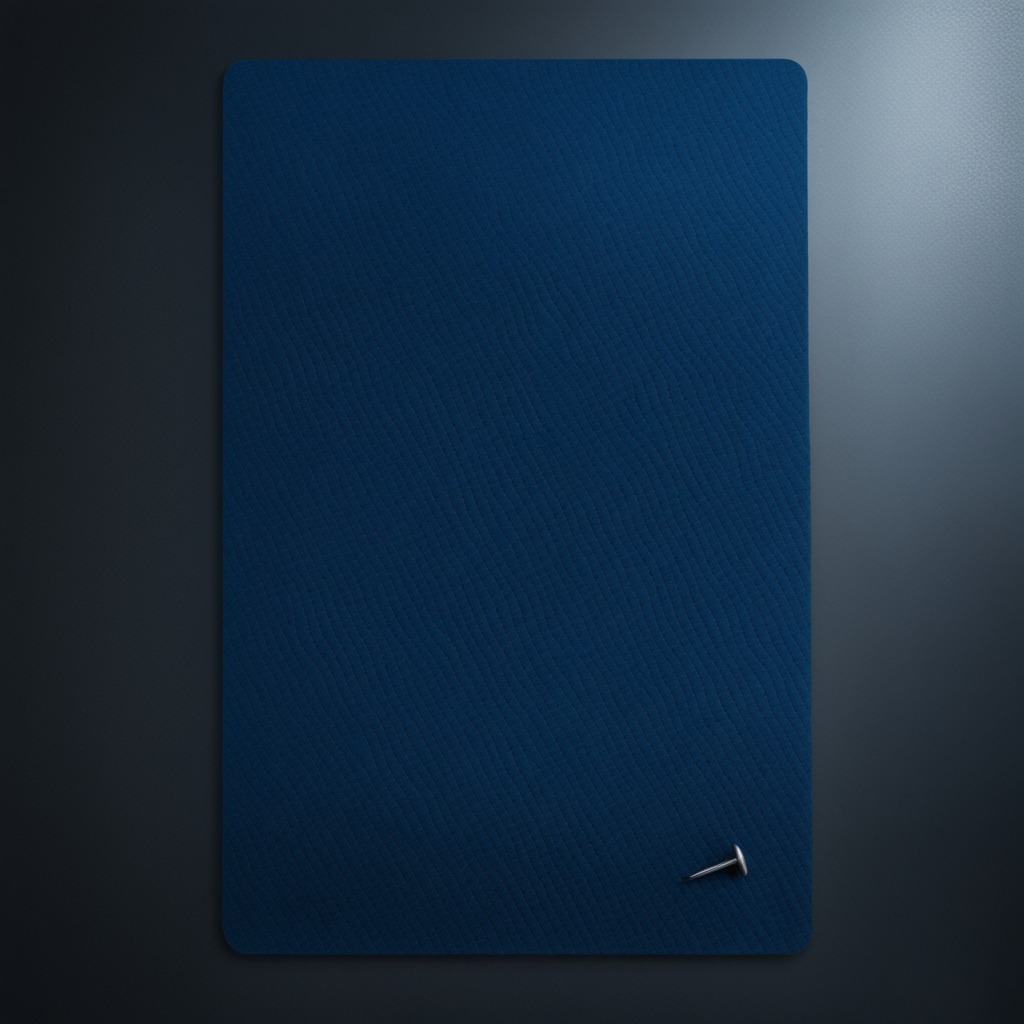
A iron nail lying on a clean granite tabletop covered with a blue rubber mat inside a workshop at night dim ambient light soft shadows worn but beneath the mat